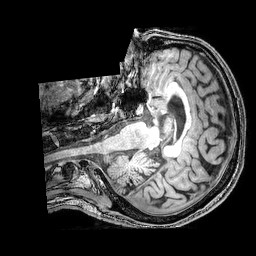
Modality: T1w
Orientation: axial
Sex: male
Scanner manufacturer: philips
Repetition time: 0.008216 s
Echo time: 0.00379 s